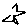
Label: star